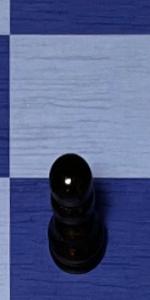
Label: Pawn_Black